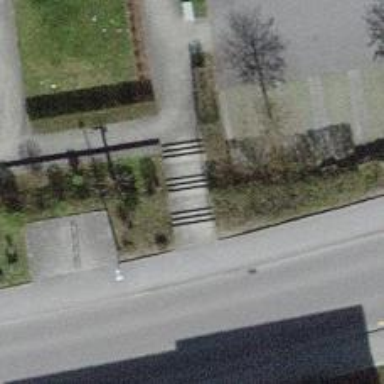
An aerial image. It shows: Road with steps.